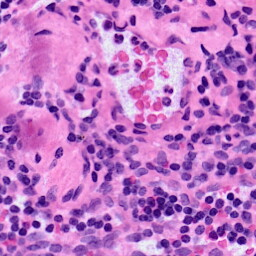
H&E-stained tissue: LymphNode